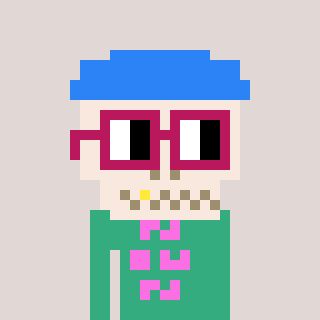
a pixel art character with square dark red glasses, a skeleton-hat-shaped head and a teal-colored body on a warm background